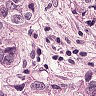
Metastatic tissue present: yes